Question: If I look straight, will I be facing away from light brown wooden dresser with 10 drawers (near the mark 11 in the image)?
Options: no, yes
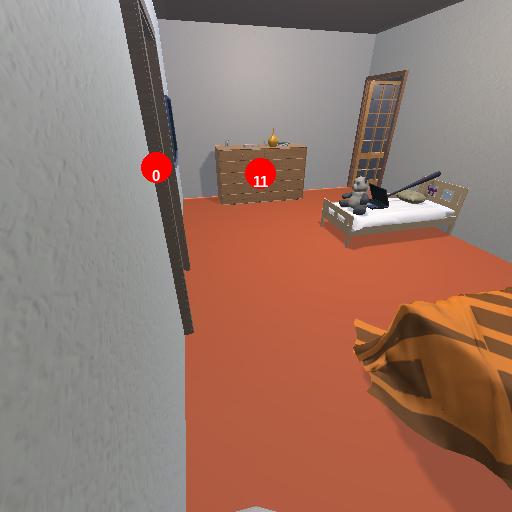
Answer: no